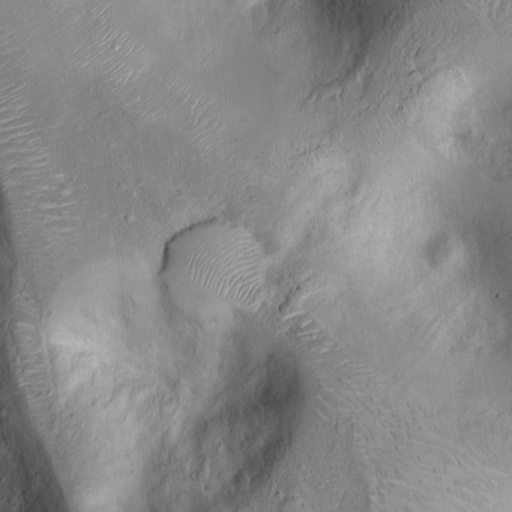
Objects detected: cone, cone, cone, cone